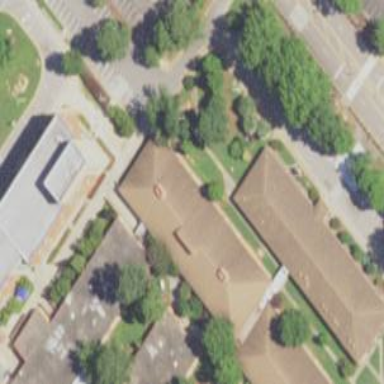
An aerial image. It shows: School building.